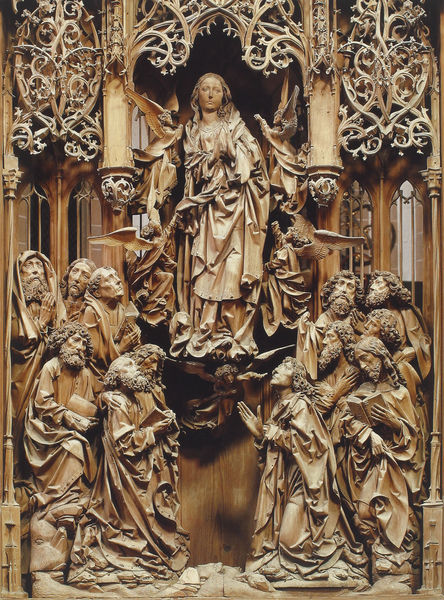
Titel: Creglingen, Herrgottskirche, Fronleichnams-Altar
Künstler: Tilman Riemenschneider
Standort: Creglingen, Herrgottskirche (EU - D - BW)
Schlagwörter: flügel, gruppe, mann, frau, holz, männer, ornament, bart, bärte, johannes, gewand, gotik, locken, engel, skulptur, relief, bücher, buch, knien, beten, altar, hochaltar, schnitzerei, jesus, naturalistisch, heilige, anbeten, verehrung, jünger, maria, madonna, anbetung, geschnitzt, schnitzen, himmelfahrt, maßwerk, schnitzaltar, apostel, mari, schnitzereu